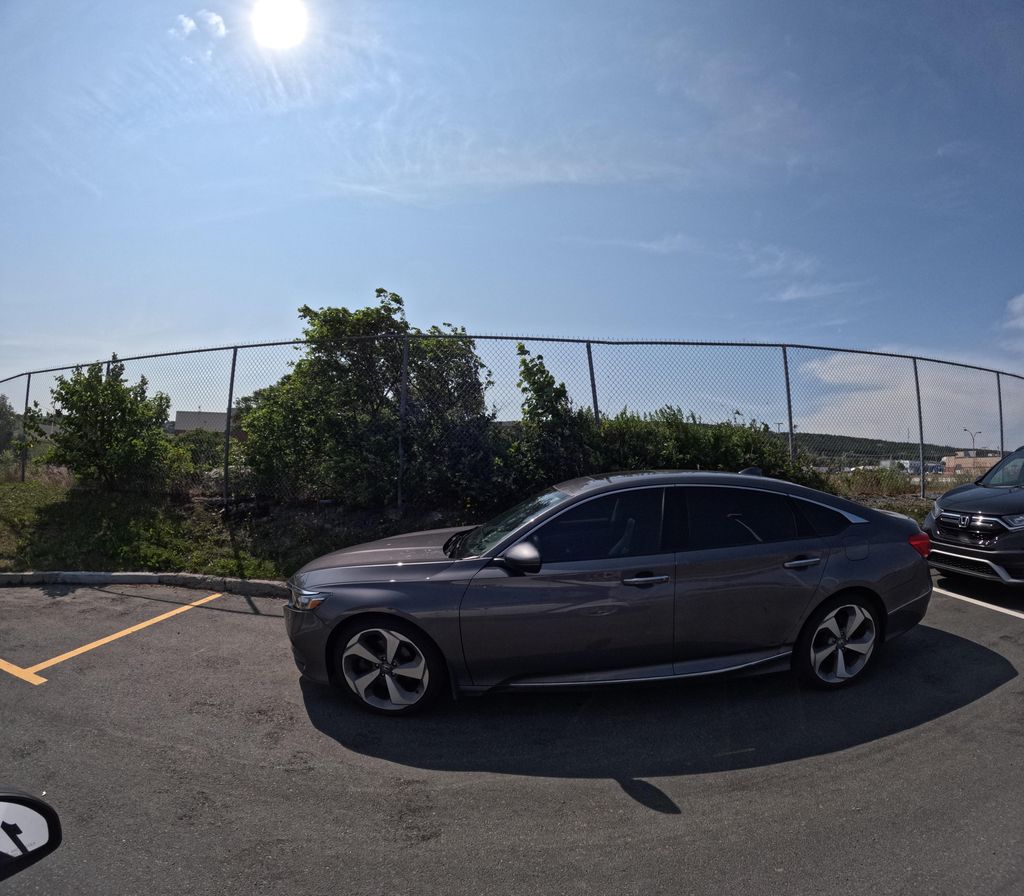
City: st_johns